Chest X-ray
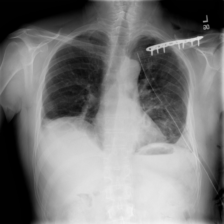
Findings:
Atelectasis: positive
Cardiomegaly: negative
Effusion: positive
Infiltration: negative
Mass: negative
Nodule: negative
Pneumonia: negative
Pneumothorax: negative
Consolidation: negative
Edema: negative
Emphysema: positive
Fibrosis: negative
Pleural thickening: negative
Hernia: negative